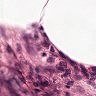
Metastatic tissue present: no